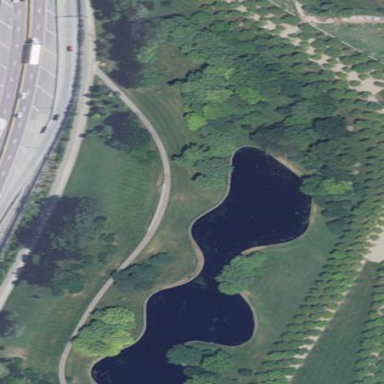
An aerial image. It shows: Serene pond surrounded by nature.